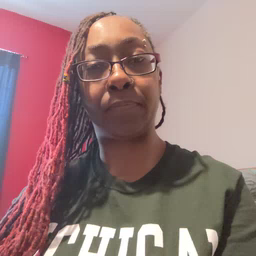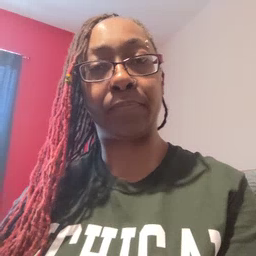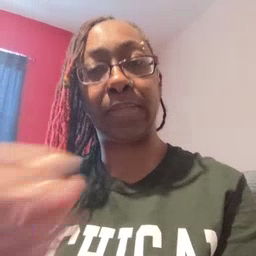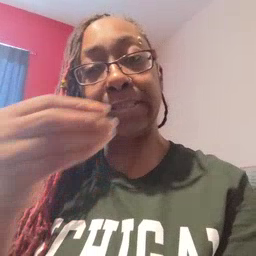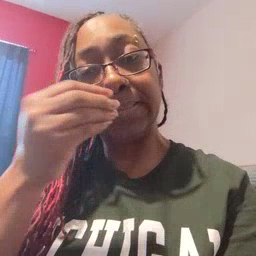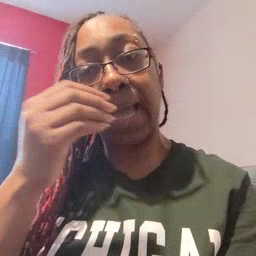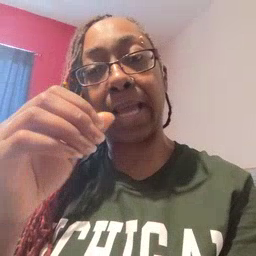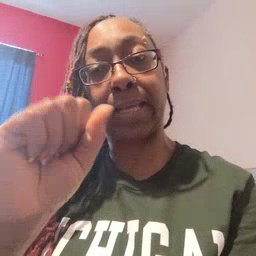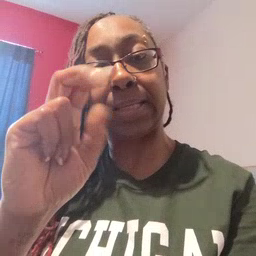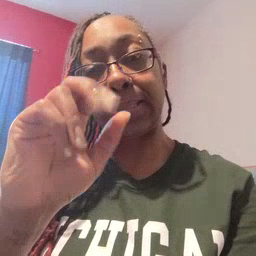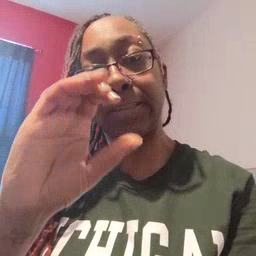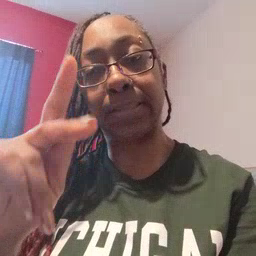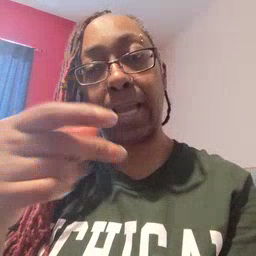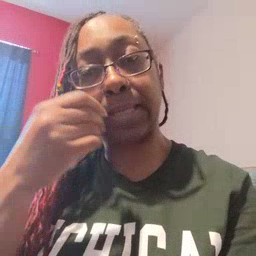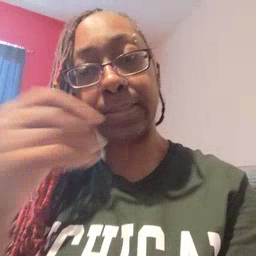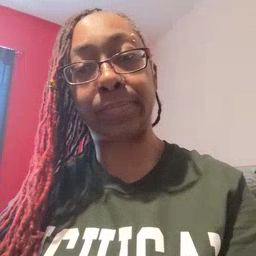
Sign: snack